Interaction volume radius: 5 \u00c5
Interaction volume height: 15 \u00c5
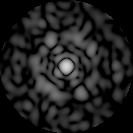
Disorder parameter: 0.8495